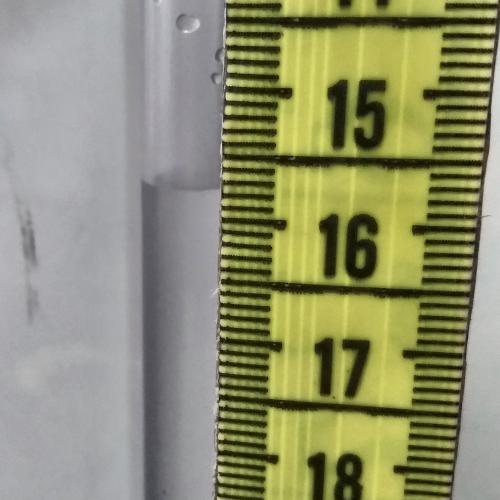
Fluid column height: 15.7 cm